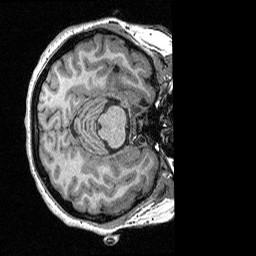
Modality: T1w
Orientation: axial
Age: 26
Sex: female
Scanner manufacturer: siemens
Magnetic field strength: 3 T
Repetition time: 2.3 s
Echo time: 0.00298 s